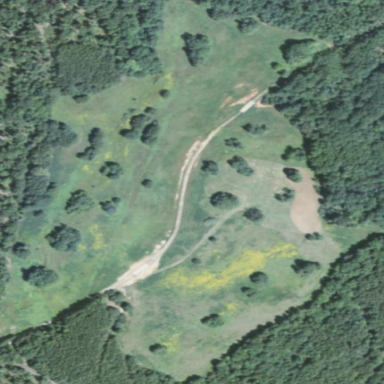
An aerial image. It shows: Beautiful meadow.